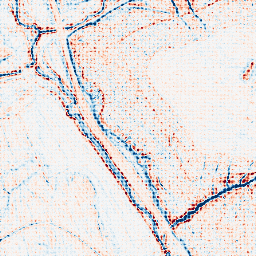
Category: edge_preserving
Decomposition family: anisotropic_diffusion
Decomposition parameters: iterations: 10
kappa: 50
gamma: 0.1
Upsampling method: sinc_blackman
Upsampling parameters: scale: 8
kernel_size: 8
Upsampling scale: 8